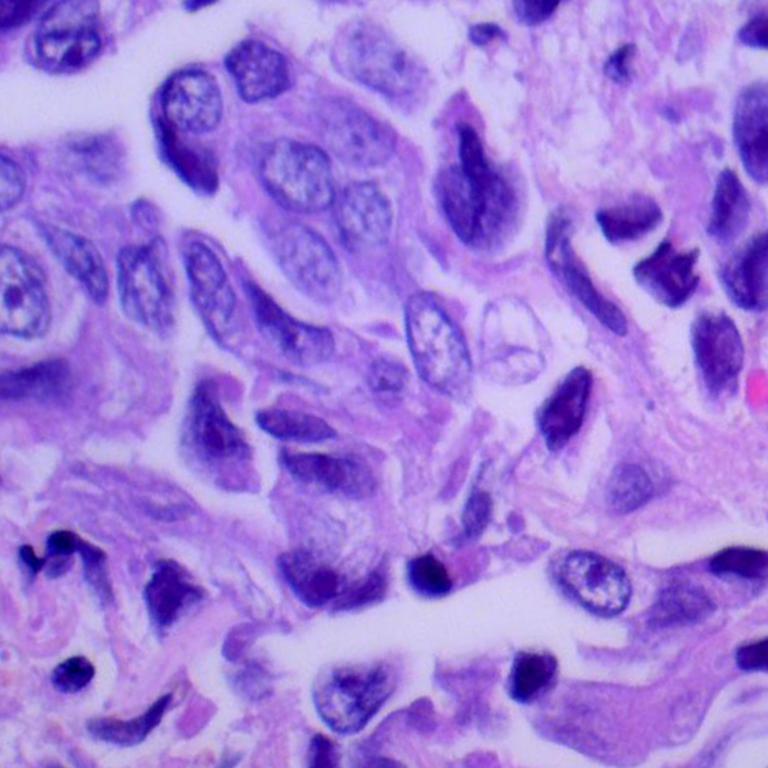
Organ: lung
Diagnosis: adenocarcinomas